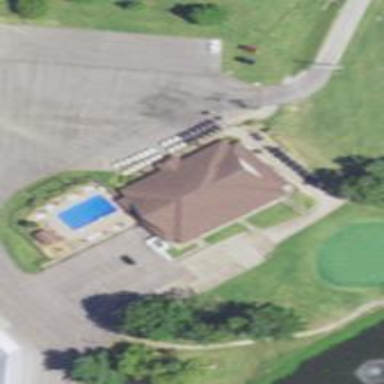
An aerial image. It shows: Clubhouse building for golf.